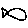
Label: fish